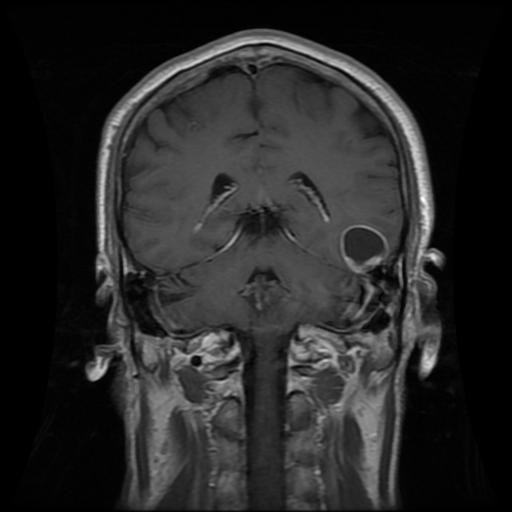
Label: glioma